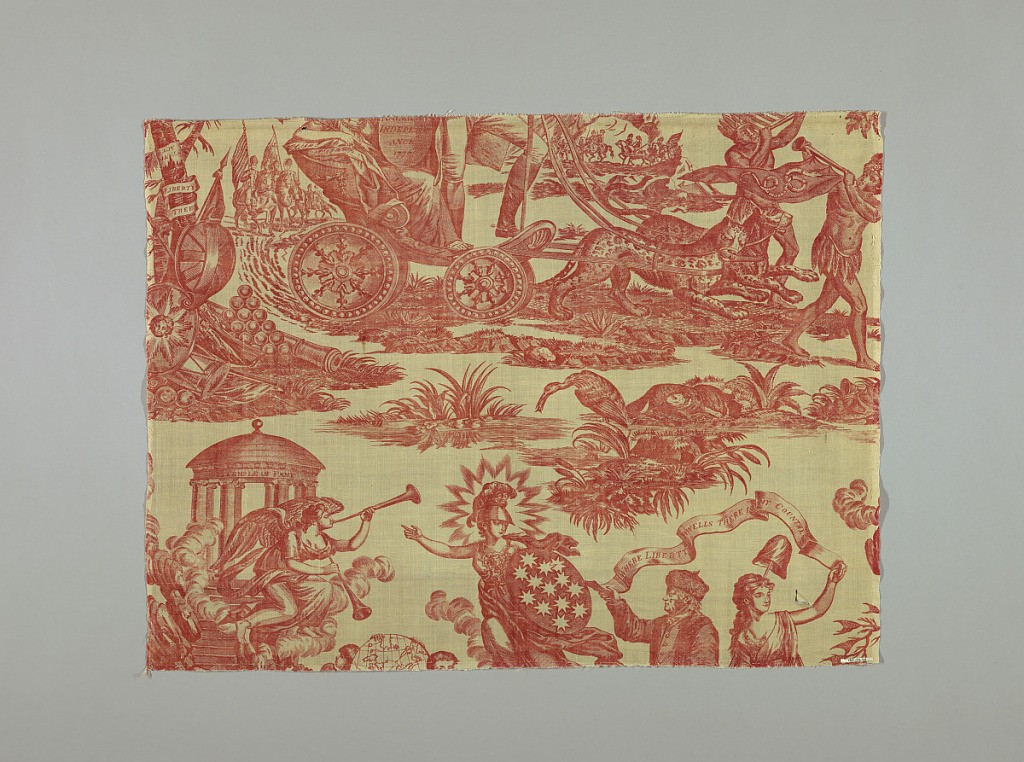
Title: Apotheosis of Franklin
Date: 1780s
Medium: linen warp, cotton weft Technique: copperplate printed on plain weave
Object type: Textile
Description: One of four fragments of cotton, copperplate printed in red design known as American Independence, Apotheosis of Franklin, etc. The design shows Washington in a chariot drawn by leopards, standing and behind him a female figure holding a shield on which "American Independence 1776" is inscribed.  Franklin is shown with a female figure carrying a liberty cap on the staff; above them a scroll: "Where Liberty Dwells There is my Country."